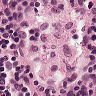
Metastatic tissue present: no